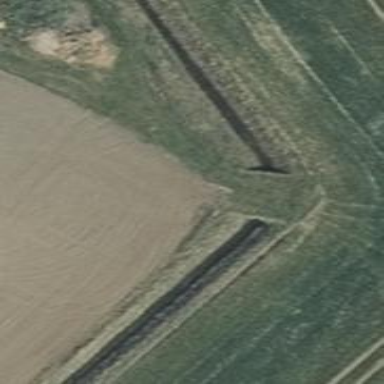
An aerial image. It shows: Culvert tunnel.